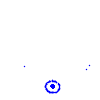
Particle: electron